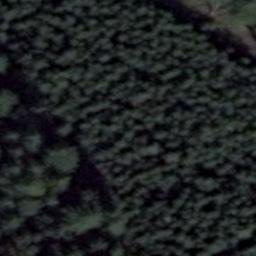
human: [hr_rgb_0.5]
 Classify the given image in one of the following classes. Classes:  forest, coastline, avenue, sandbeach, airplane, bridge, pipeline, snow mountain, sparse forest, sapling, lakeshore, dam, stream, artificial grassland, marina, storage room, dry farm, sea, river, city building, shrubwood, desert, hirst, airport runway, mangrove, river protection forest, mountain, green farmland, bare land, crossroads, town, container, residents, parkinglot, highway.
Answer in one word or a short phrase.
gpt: forest